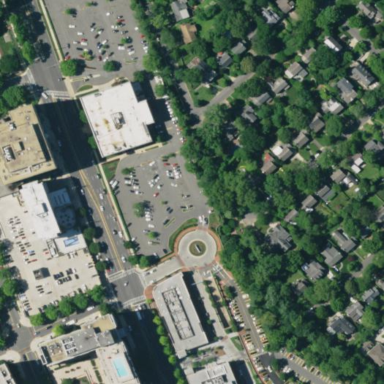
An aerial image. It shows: Parking area.